Interaction volume radius: 5 \u00c5
Interaction volume height: 10 \u00c5
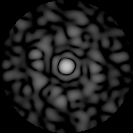
Disorder parameter: 0.7658